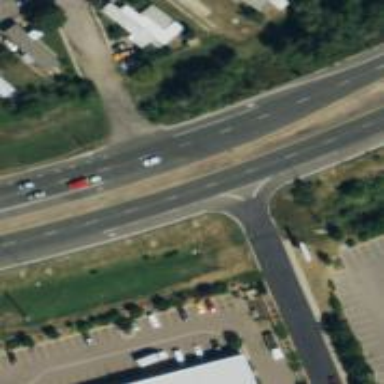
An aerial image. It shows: Asphalt road with primary link designation.